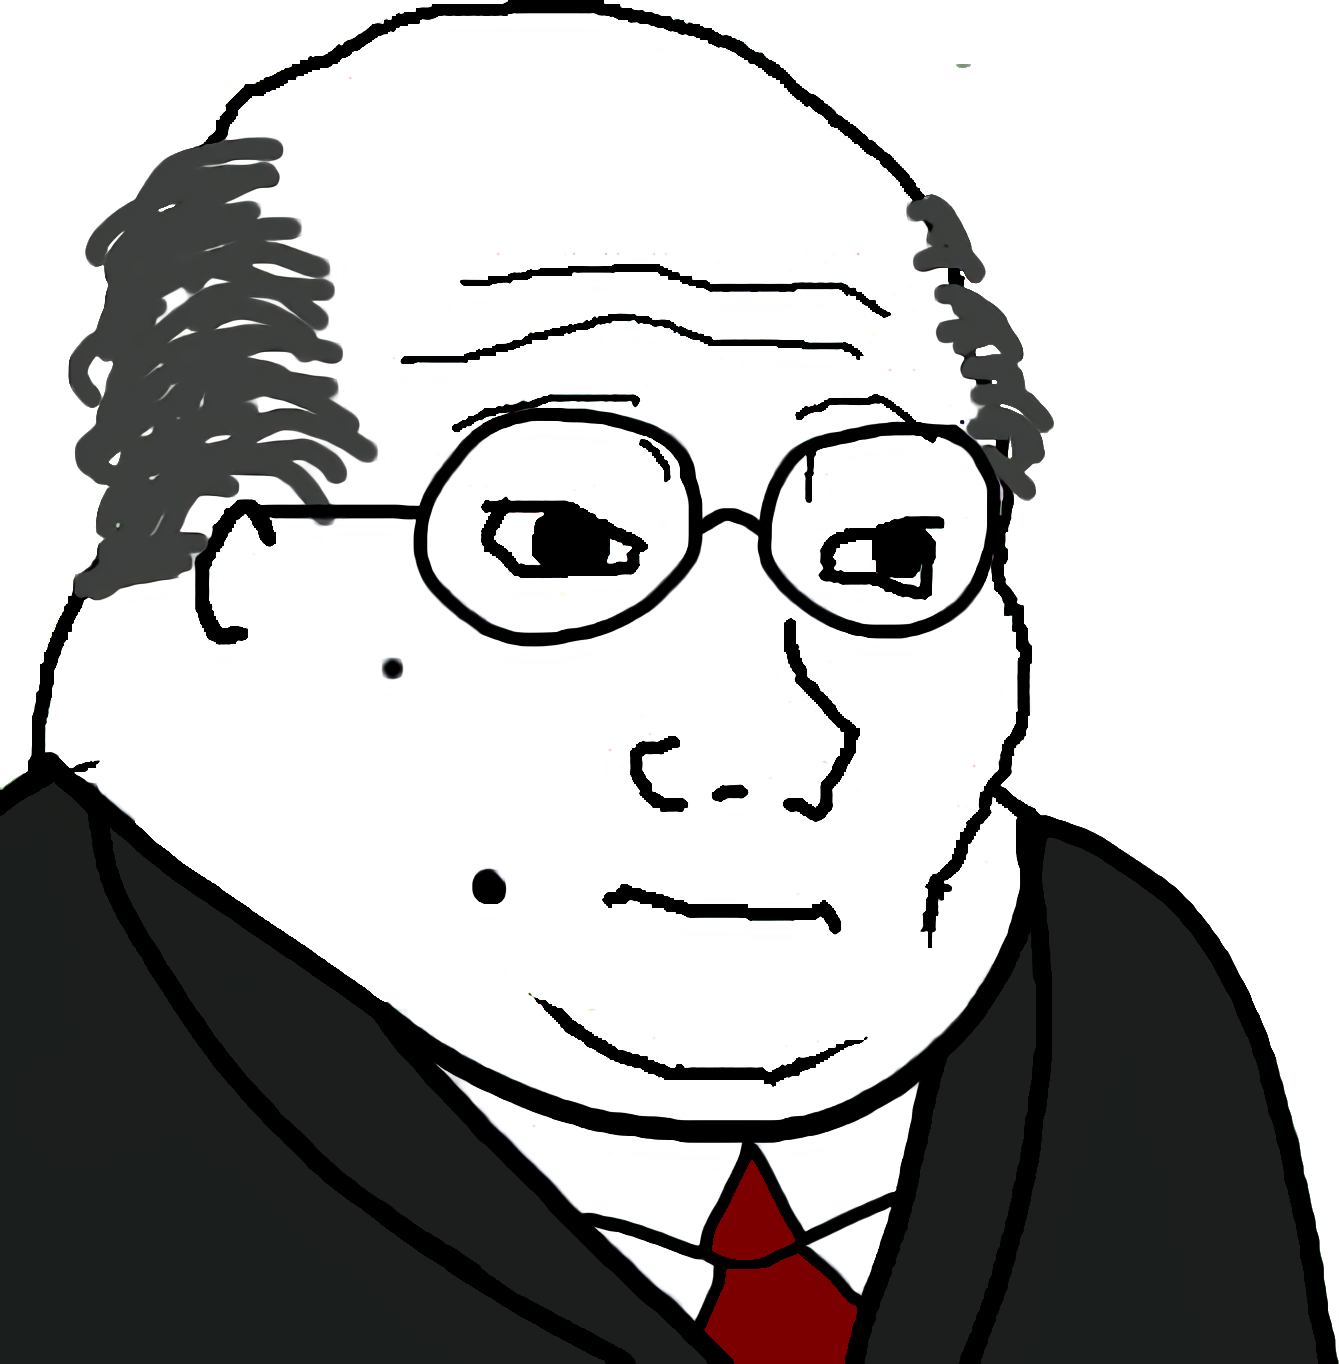
Label: 5_Blobjak